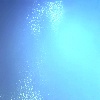
Label: water